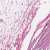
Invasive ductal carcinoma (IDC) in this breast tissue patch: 1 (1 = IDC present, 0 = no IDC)